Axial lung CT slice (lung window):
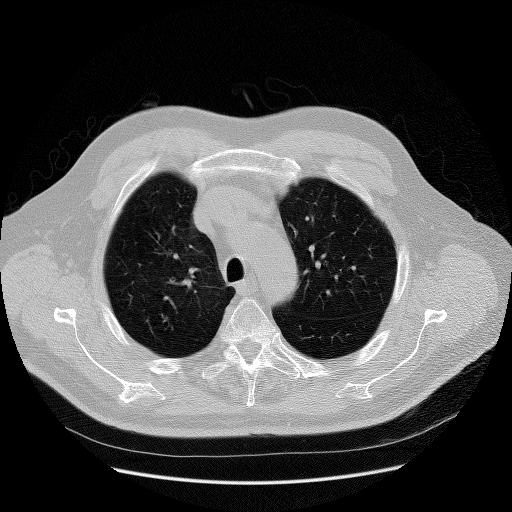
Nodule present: no